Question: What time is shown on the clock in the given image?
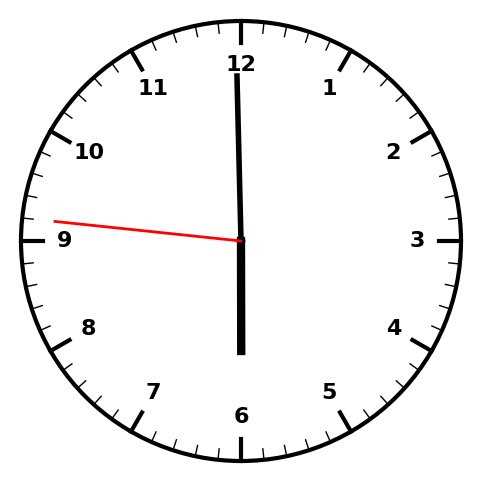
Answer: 05:59:46